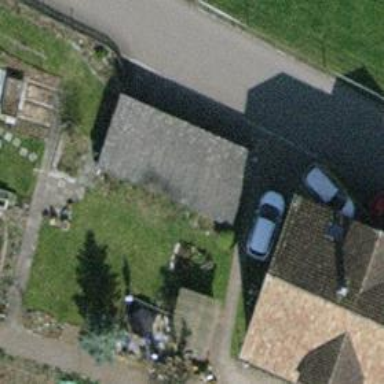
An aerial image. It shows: Carport structure.